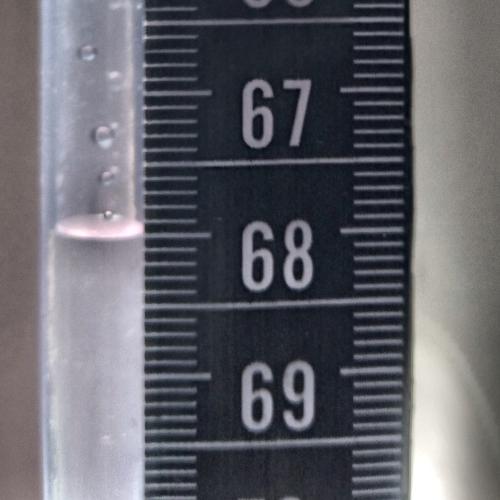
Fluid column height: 68.0 cm